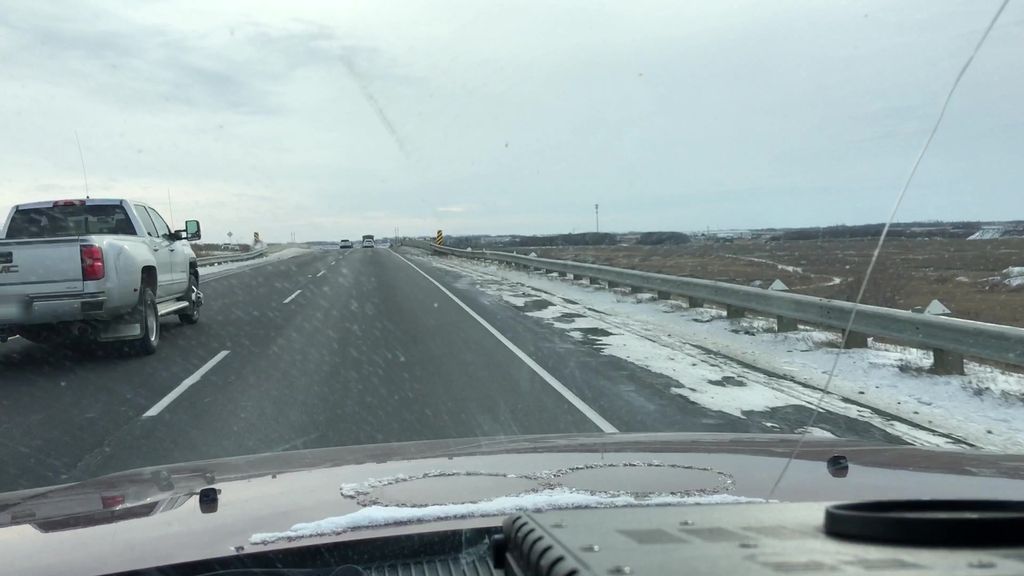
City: saskatoon